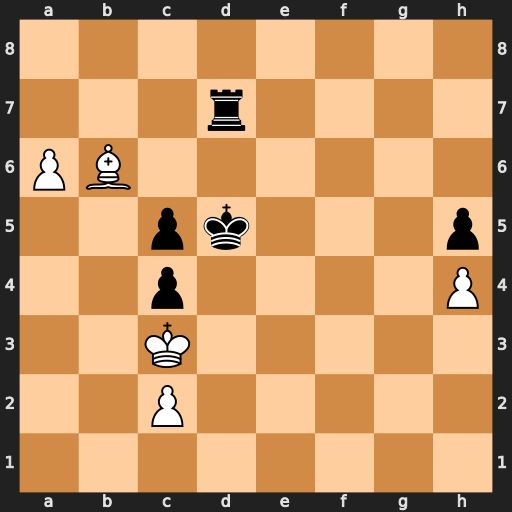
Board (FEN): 8/3r4/PB6/2pk3p/2p4P/2K5/2P5/8
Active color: w
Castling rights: -
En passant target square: -
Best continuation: a7 Kc6 a8=Q+